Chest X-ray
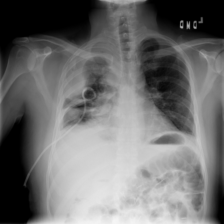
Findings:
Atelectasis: negative
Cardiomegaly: negative
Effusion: negative
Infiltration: negative
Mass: negative
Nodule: negative
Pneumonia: negative
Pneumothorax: negative
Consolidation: negative
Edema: negative
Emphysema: negative
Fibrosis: negative
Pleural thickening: negative
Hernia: negative